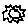
Label: sun